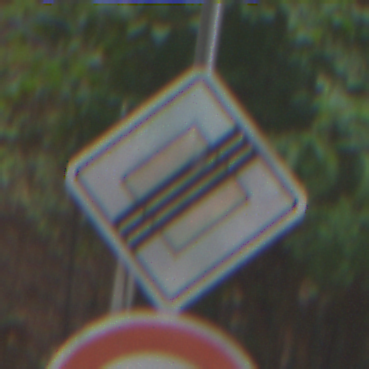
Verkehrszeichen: EndeVorfahrtsstrasse
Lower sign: Geschwindigkeit100
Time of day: MorningAfternoon
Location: Outdoor (Urban)
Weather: Overcast
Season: NotSpecified
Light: Natural